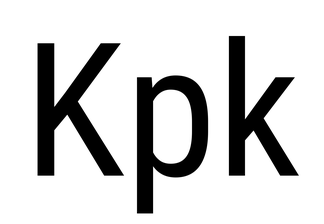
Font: Roboto_Condensed_Regular